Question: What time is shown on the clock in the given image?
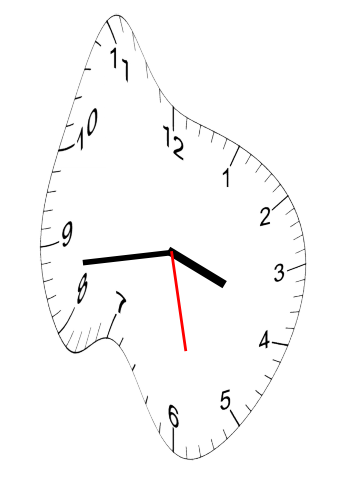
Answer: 03:43:28